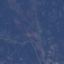
Land use / land cover: HerbaceousVegetation